Field crop: tomato
Growth stage: 1
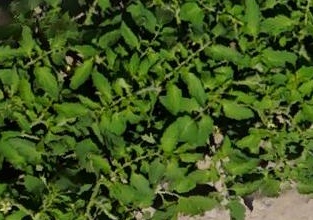
Species: tomato